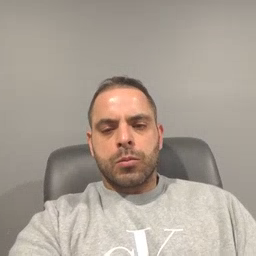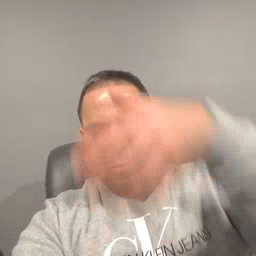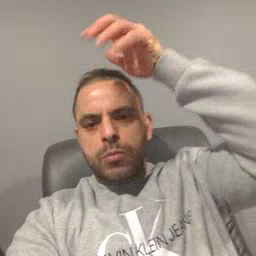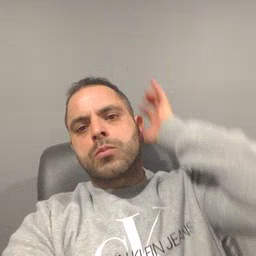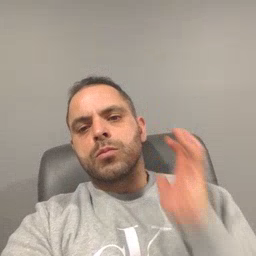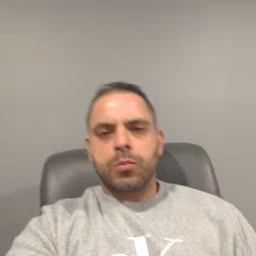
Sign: lion